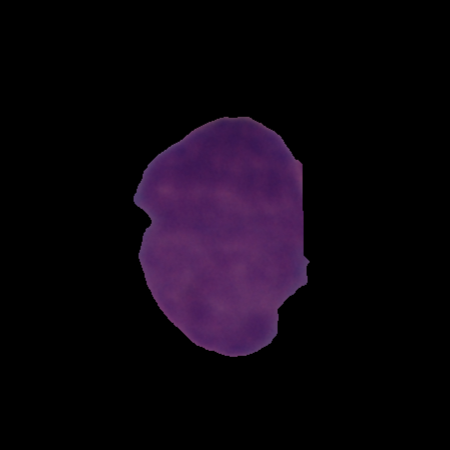
Label: cancer